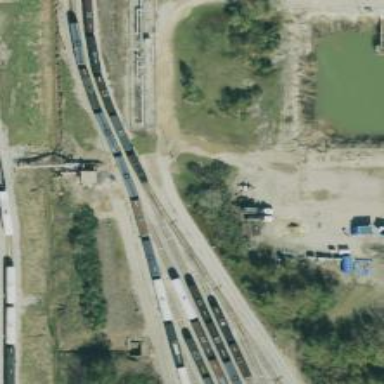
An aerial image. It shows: Railway yard.